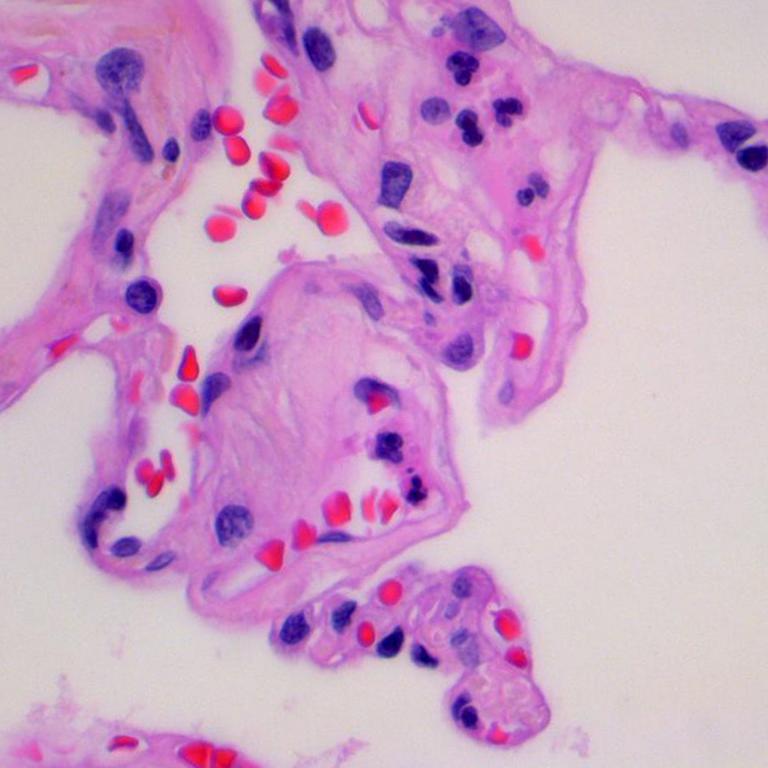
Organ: lung
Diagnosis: benign